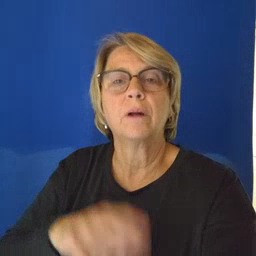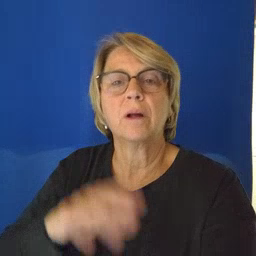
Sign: girl